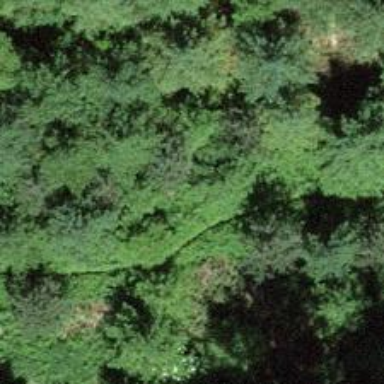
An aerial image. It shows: Grassy path.